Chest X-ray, PA view. Patient: 54 years old, sex F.
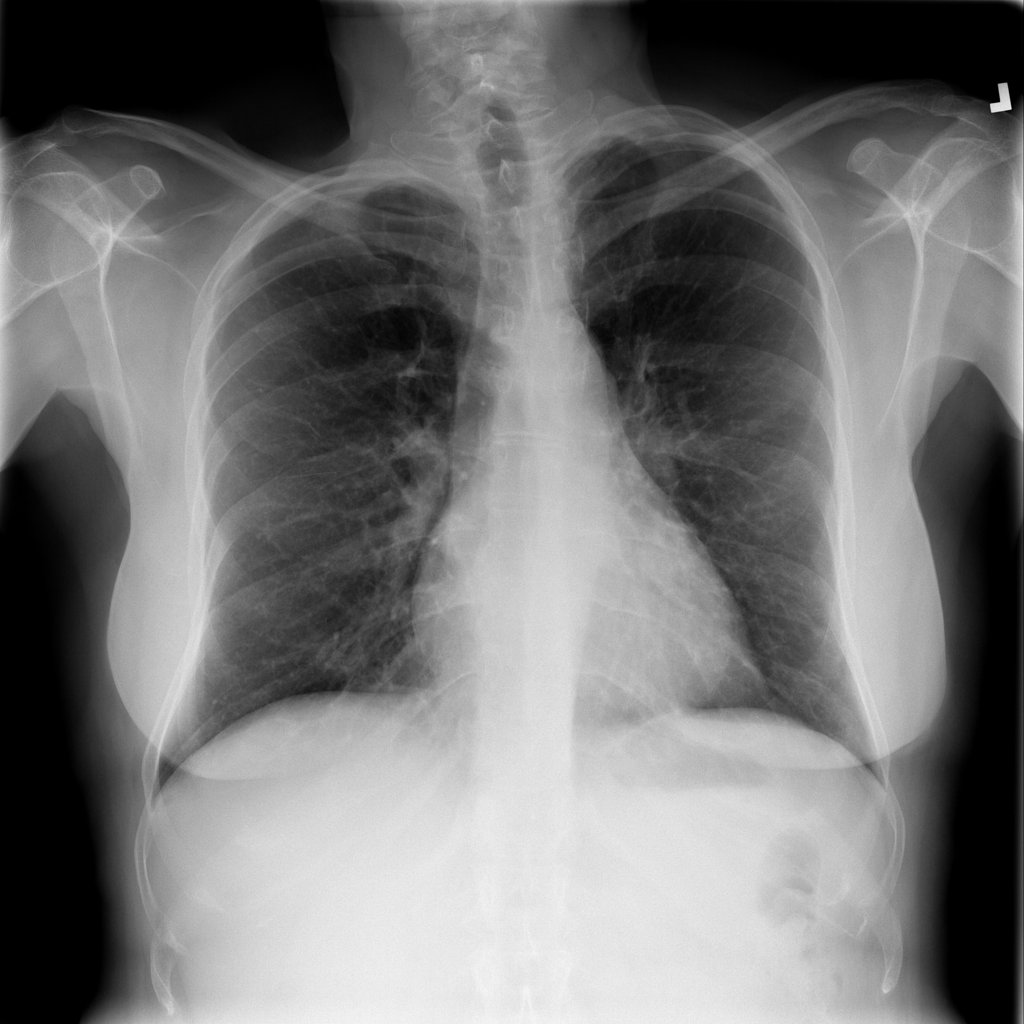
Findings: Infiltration